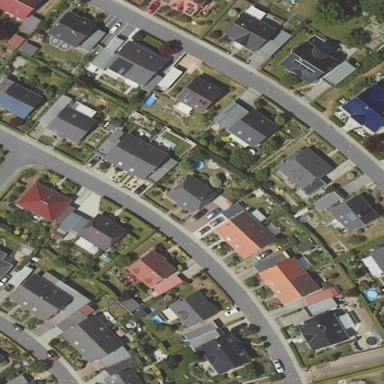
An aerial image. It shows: Residential area.